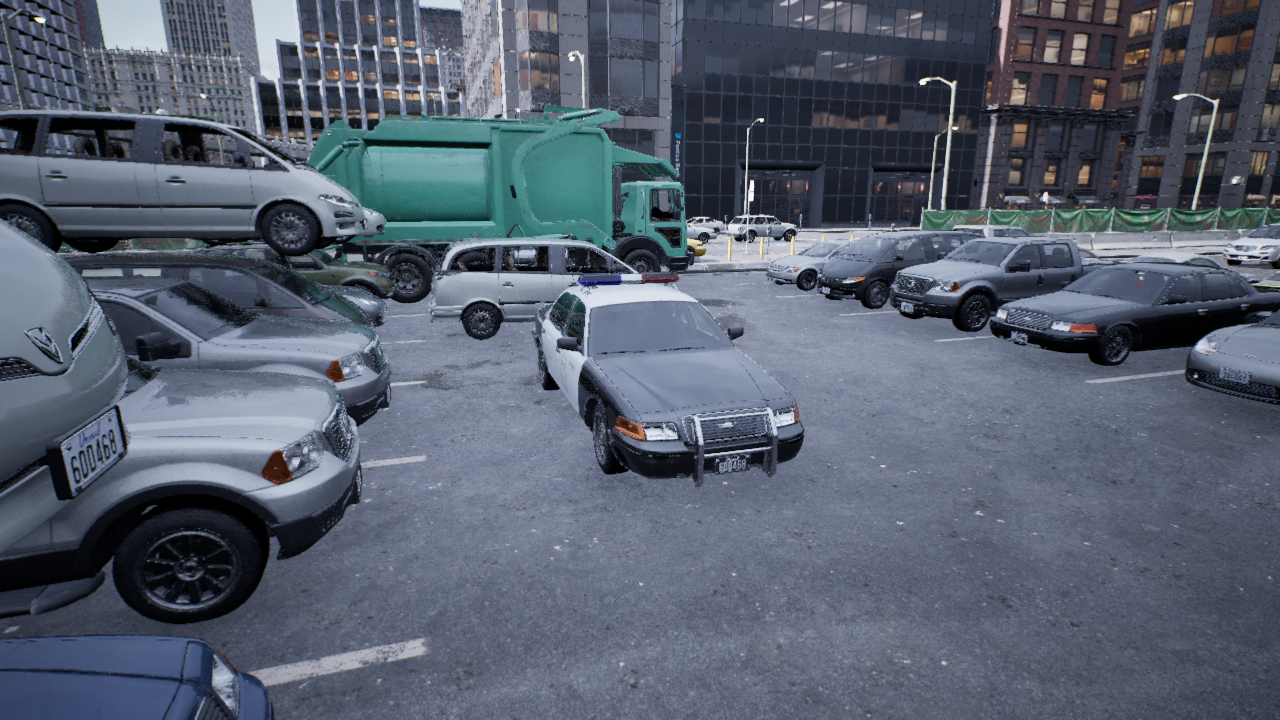
Venue: arterial
Lighting: overcast
Vehicle rig: sedan